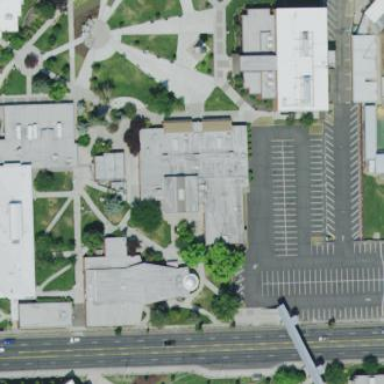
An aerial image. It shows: College building.